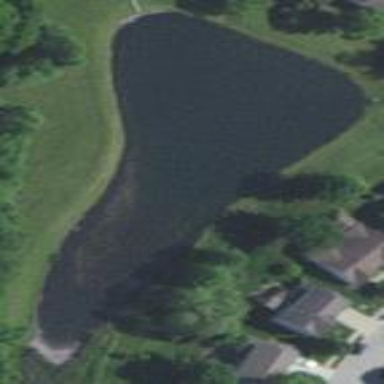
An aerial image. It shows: Peaceful pond surrounded by nature.